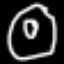
Label: donut